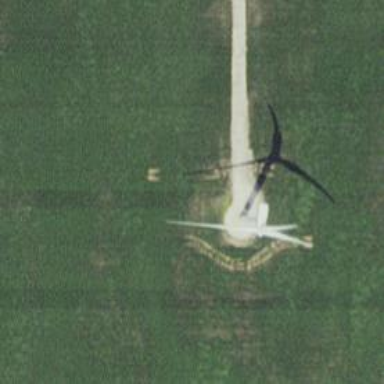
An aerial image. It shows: Wind turbine generator that utilizes wind as its source for generating electricity. It is of the horizontal axis type.